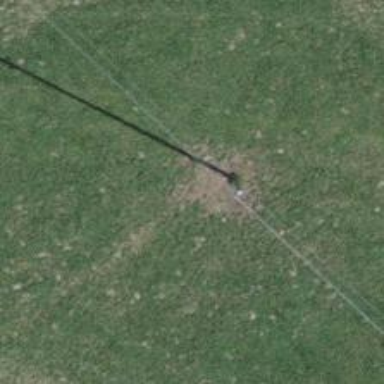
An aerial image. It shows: Utility pole in the area.